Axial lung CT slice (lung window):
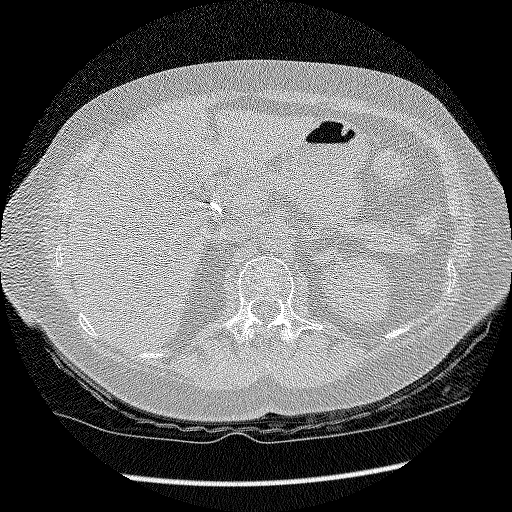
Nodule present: no